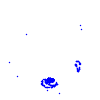
Particle: electron